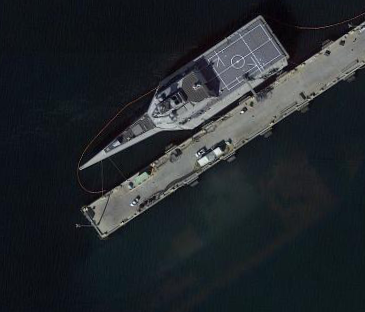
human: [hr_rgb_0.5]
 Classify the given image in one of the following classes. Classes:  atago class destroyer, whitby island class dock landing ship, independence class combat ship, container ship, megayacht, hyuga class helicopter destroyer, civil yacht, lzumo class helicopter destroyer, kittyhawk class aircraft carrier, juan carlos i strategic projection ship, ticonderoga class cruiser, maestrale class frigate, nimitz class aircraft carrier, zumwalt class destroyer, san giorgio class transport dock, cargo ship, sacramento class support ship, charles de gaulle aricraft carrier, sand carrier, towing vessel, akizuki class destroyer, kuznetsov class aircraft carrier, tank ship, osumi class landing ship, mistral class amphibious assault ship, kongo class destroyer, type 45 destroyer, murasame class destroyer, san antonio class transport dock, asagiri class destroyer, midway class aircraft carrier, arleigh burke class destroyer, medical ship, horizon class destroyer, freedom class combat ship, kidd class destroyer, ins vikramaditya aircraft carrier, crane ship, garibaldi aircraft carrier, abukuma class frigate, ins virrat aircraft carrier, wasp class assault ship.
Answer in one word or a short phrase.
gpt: Independence class combat ship